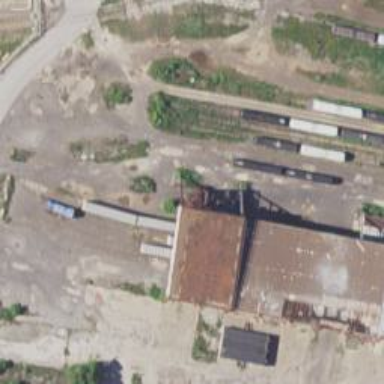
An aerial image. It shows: Railway siding with rails.